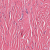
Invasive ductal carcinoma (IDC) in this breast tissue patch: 1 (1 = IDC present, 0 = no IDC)